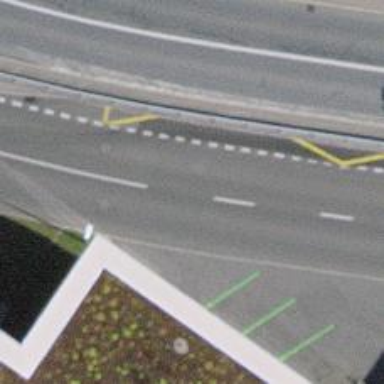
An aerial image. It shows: Public transport stop position.